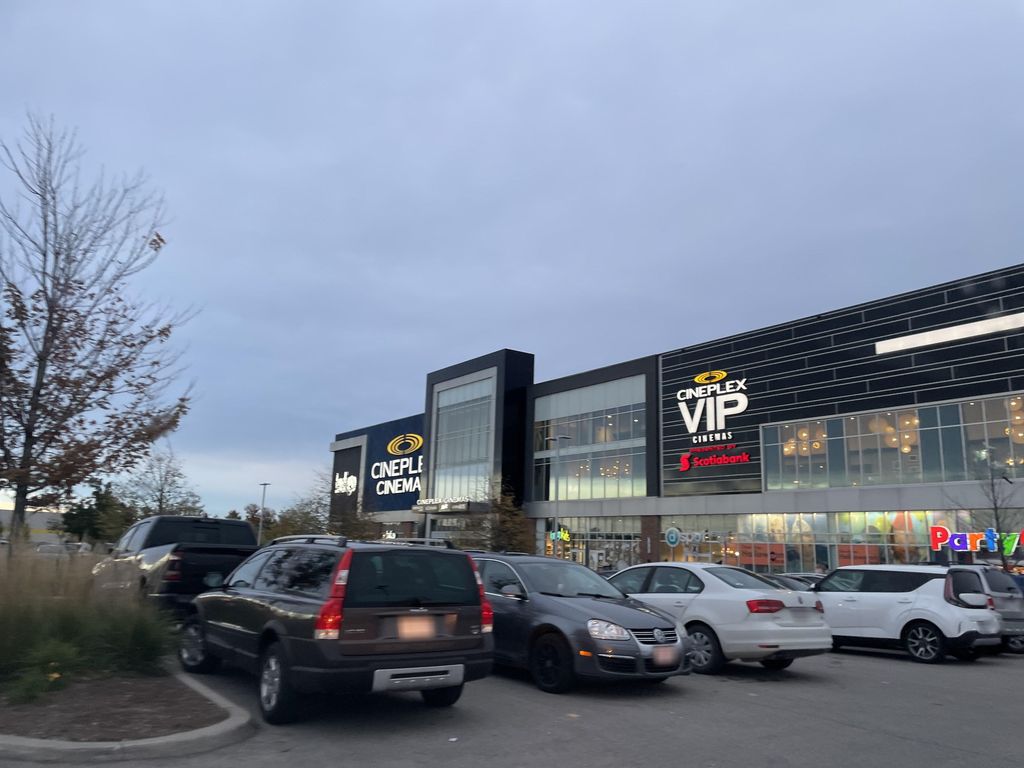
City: kitchener-waterloo